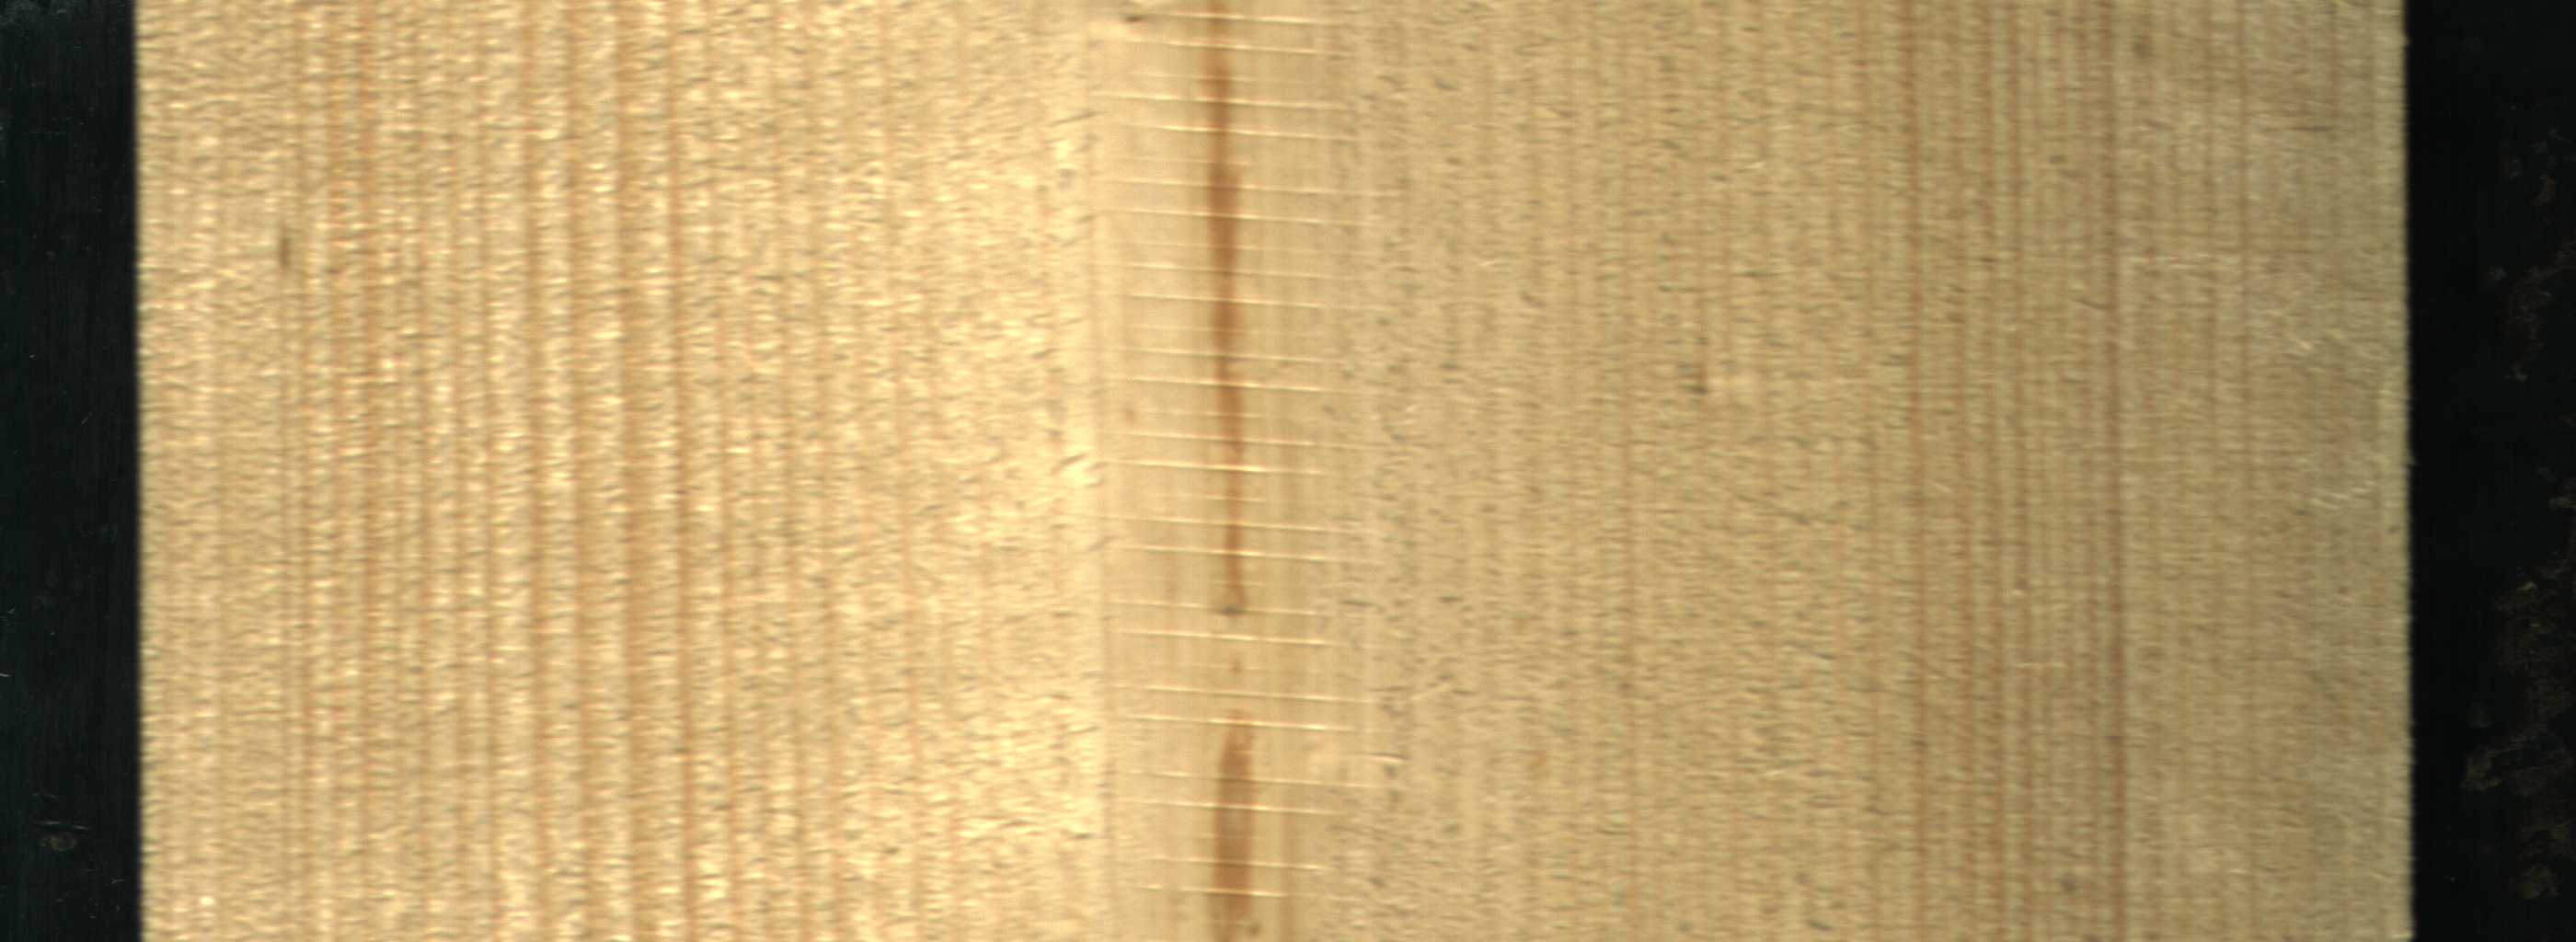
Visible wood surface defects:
Quartzity
Quartzity
Dead_Knot
Dead_Knot
Dead_Knot
Dead_Knot